Question: I've a BIG data set which I have exported using this code:
'''
(corr.style.background_gradient(cmap='coolwarm').to_excel("S:.......ABC.xlsx", engine="openpyxl"))
'''
How I have a huge data ranging between 1 to -1 and I want only the data having range of 0.3 to 0.933 and -0.3 to -0.933.
How to I do that?
Eg of the data:

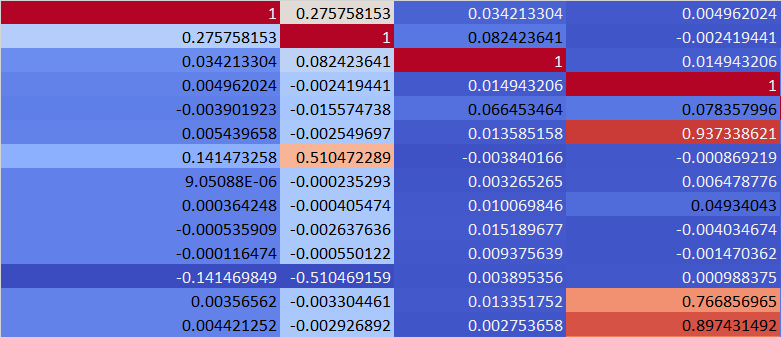
Answer: You can first find the columns to keep where all the values are in the range like this
'''
columns_to_keep1 = [col for col in corr.columns if not (any(corr[col] < 0.3) or any(corr[col] > 0.933))]
columns_to_keep2 = [col for col in corr.columns if not (any(corr[col] > -0.3) or any(corr[col] < -0.933))]
'''
The snippet above will check all the columns in your data frame and add to the final list (through list comprehension) only those columns where all the values are in the desired range.
Then you can select only the 'columns_to_keep' columns from your dataframe like such
'''
corr = corr[columns_to_keep1 + columns_to_keep2]
'''